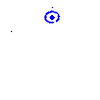
Particle: kaon